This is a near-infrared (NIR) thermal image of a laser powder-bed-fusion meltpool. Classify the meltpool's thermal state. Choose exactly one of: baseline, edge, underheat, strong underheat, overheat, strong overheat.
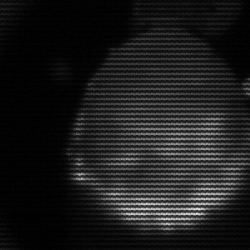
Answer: edge